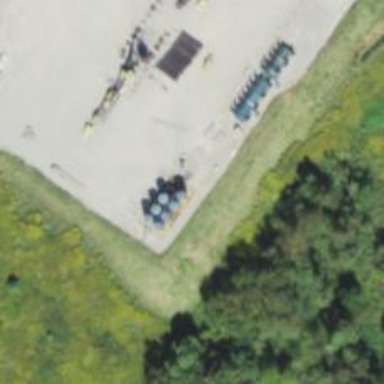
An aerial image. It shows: Storage tank that is man-made.